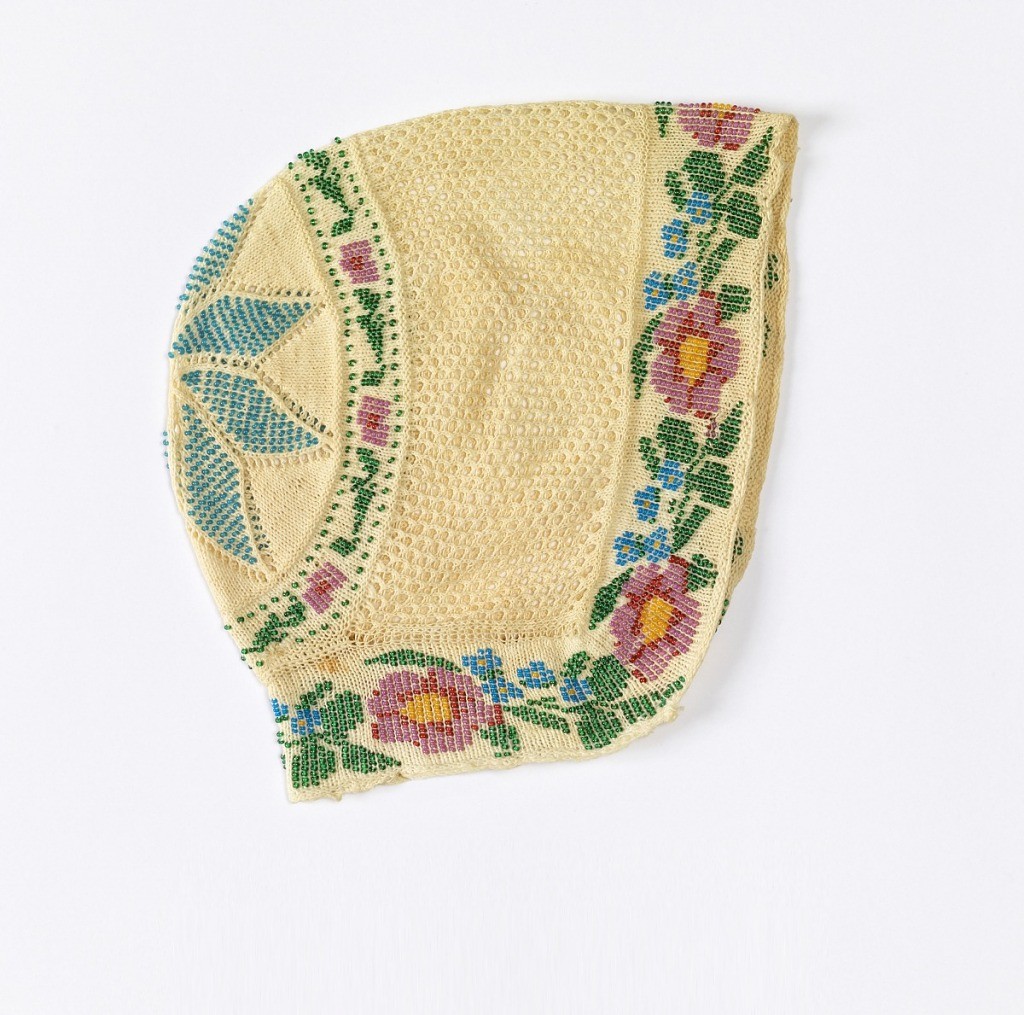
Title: Baby's cap
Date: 18th century
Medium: cotton, glass beads Technique: beaded knitting
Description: Baby's cap with stylized floral beadwork on the crown and border in a design of roses and small blue flowers. Ties of white tape not original.